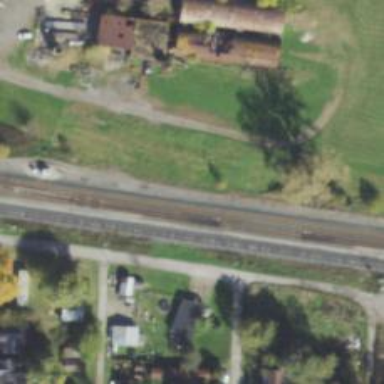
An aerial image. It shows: Railway track.